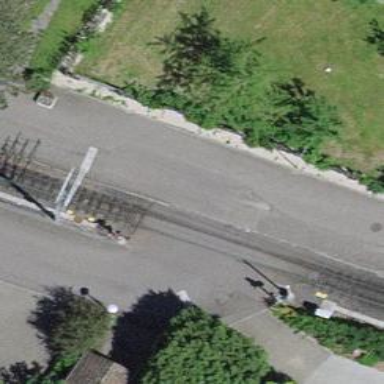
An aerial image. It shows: Tram railway with contact lines for electrification.